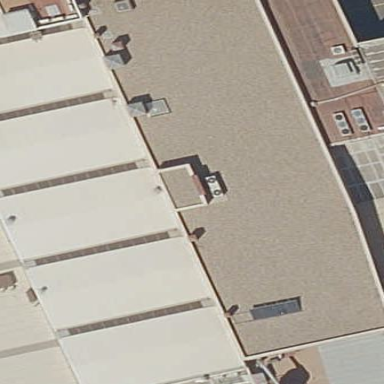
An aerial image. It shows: Industrial building.